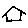
Label: house